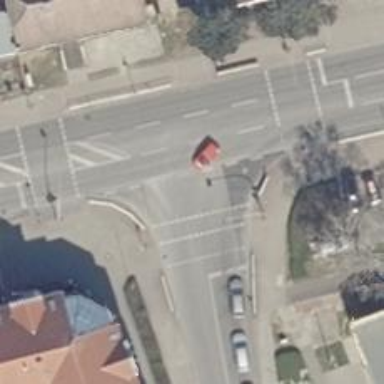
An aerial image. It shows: Crossing on the footway with traffic signals.